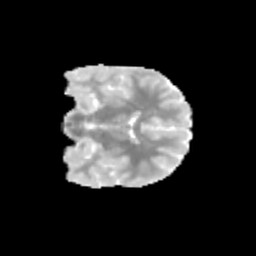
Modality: MD
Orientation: coronal
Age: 11
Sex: female
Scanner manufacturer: siemens
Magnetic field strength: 3 T
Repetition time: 3.8 s
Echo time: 0.07 s